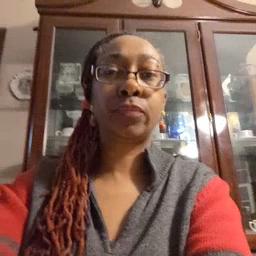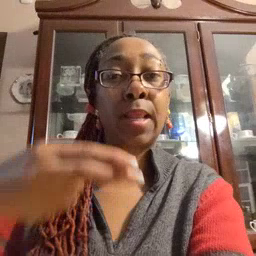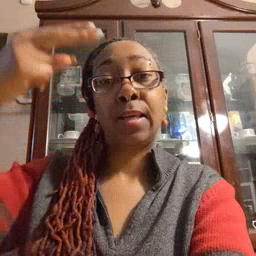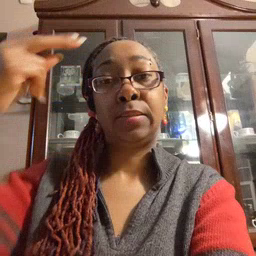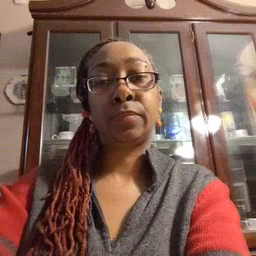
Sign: high